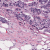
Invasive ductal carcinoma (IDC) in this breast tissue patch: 1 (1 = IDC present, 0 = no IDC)